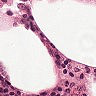
Metastatic tissue present: no